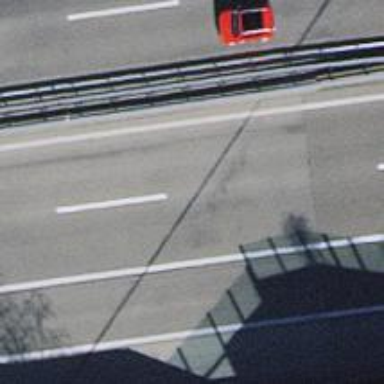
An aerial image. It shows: Asphalt bridge on motorway.